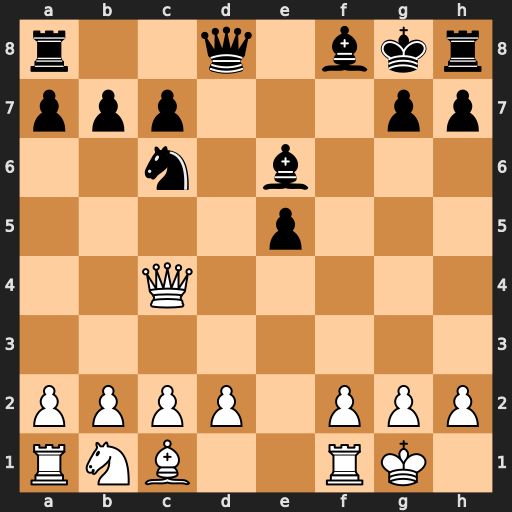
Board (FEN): r2q1bkr/ppp3pp/2n1b3/4p3/2Q5/8/PPPP1PPP/RNB2RK1
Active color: w
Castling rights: -
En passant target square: -
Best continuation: Qxe6#